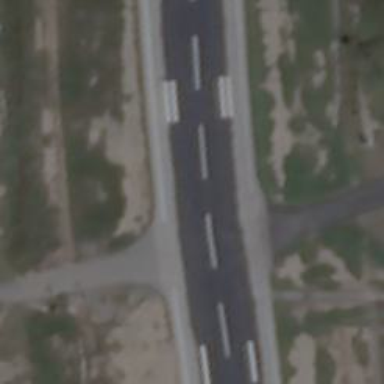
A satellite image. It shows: Image of taxiway at airport.